Question:
Above image, you see at 40 ms. How am i able to get that timing in step file?
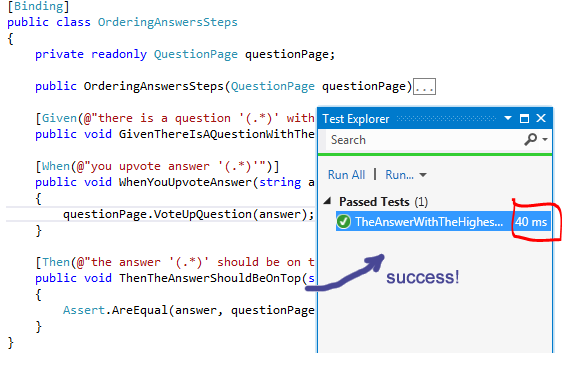
Answer: You can use the Stopwatch class:
'''
Stopwatch stopwatch = new Stopwatch();
stopwatch.Start();
//test codes
stopwatch.Stop();
var elapsed = stopwatch.Elapsed;
'''